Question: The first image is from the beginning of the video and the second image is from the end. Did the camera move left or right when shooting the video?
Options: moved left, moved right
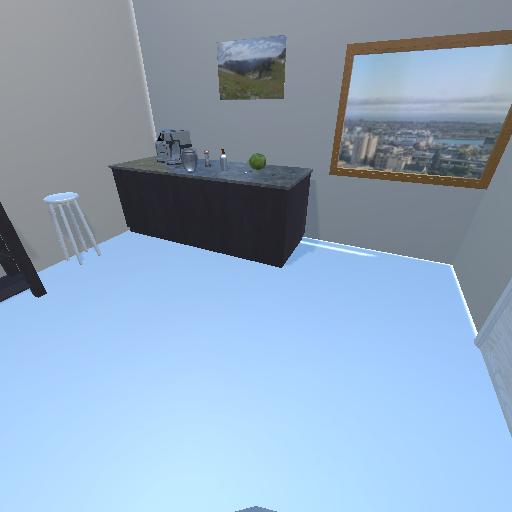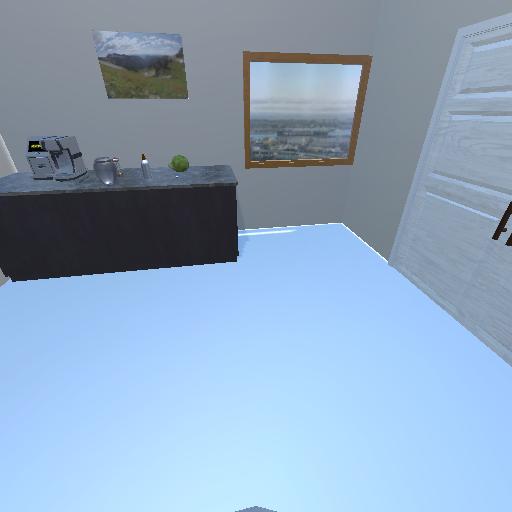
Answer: moved left